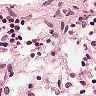
Metastatic tissue present: no